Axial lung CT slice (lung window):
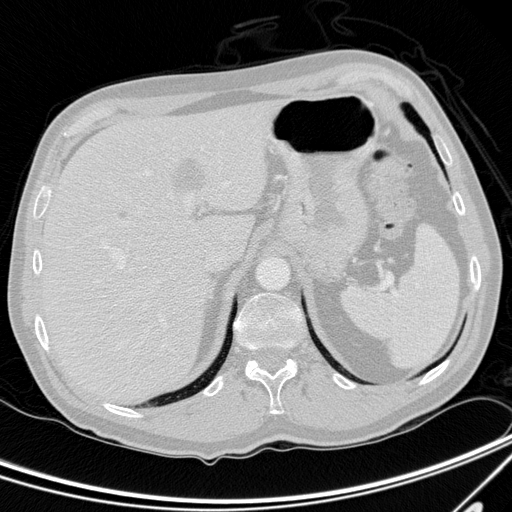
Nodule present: no